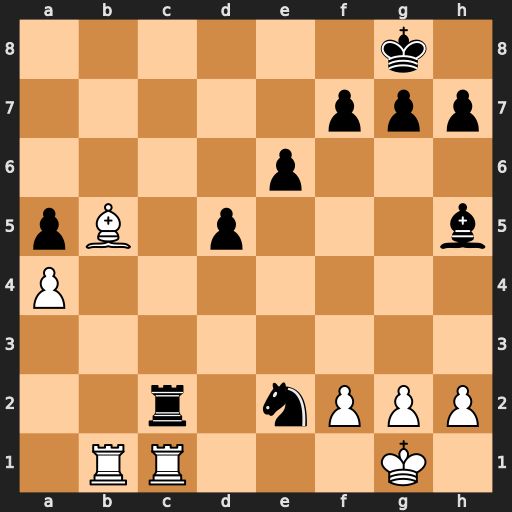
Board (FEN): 6k1/5ppp/4p3/pB1p3b/P7/8/2r1nPPP/1RR3K1
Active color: w
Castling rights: -
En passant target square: -
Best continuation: Bxe2 Rxc1+ Rxc1